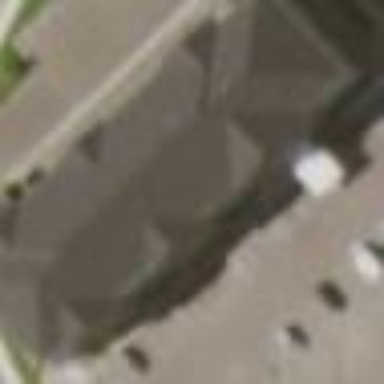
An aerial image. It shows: Hotel building.